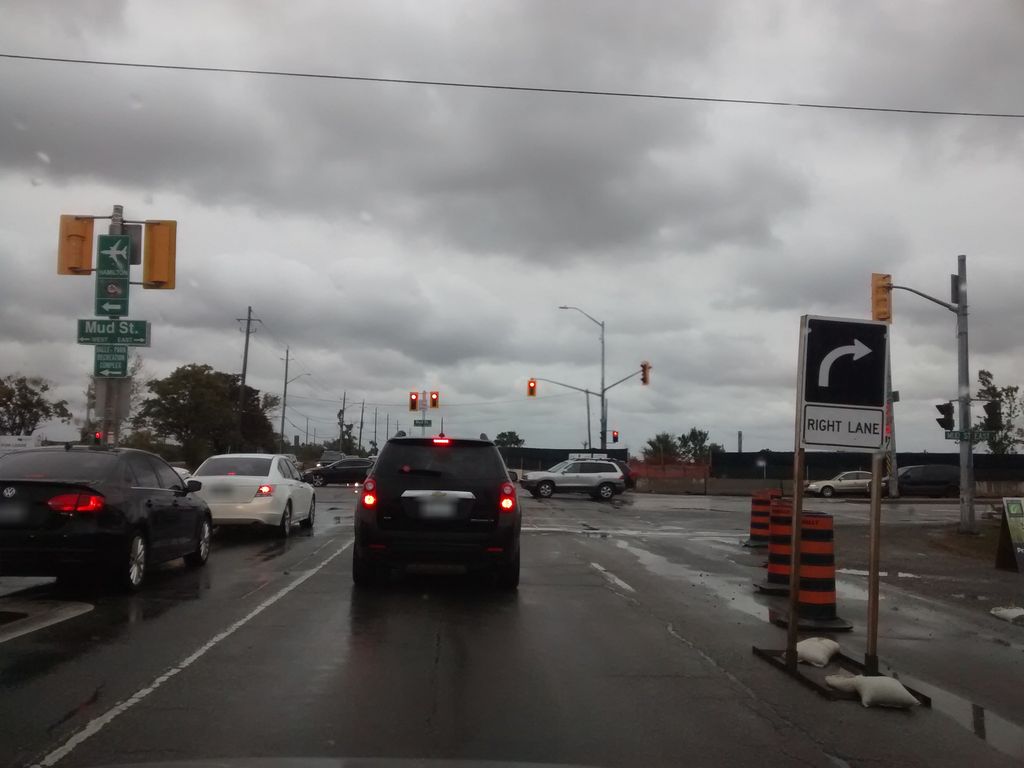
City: hamilton